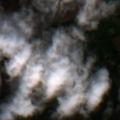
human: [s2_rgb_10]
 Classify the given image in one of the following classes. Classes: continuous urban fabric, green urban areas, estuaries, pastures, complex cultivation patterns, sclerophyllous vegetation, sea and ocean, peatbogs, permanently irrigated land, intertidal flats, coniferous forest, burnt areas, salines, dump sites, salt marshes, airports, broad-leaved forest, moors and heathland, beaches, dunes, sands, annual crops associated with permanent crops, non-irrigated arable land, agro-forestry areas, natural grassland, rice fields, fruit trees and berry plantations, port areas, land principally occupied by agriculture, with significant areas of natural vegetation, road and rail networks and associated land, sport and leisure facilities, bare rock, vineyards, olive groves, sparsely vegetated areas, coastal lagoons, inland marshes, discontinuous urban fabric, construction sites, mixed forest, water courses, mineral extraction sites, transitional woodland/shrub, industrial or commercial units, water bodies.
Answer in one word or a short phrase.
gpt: pastures